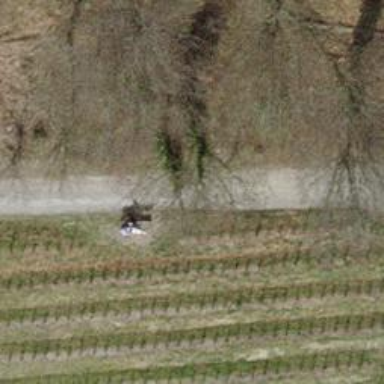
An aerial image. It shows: Brown bench in the vicinity.